Question: I am having an issue with changing the stroke of an individual element in a Topojson file where my mouseover is not altering the stroke of the full shape.
A visual is probably best:

I would like every border element from the county shape area to receive the same stroke on mouse-over. Instead, I am getting this odd effect where only part of the border changes stroke.
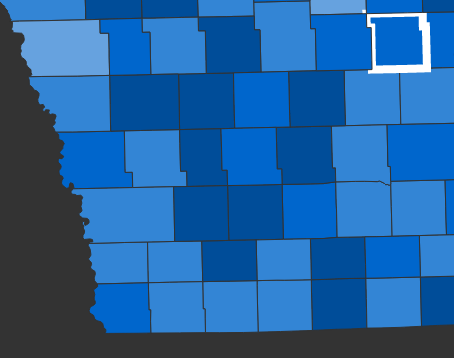
Answer: I ended up using a solution like this, <URL>
'''
.on("mouseover", function(d,i) {
d3.select(this.parentNode.appendChild(this)).transition().duration(300)
.style({'stroke-opacity':1,'stroke':'#F00'});
})
'''